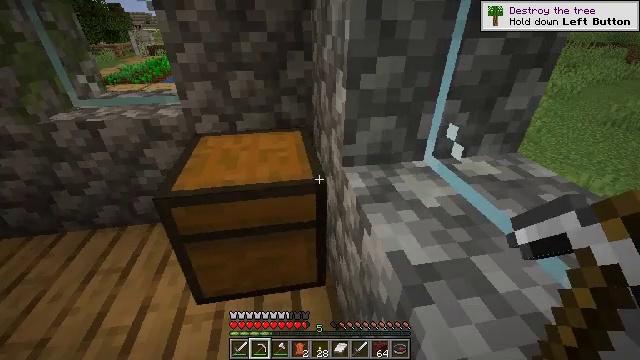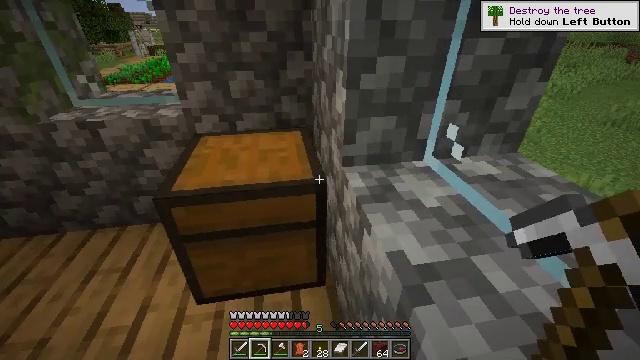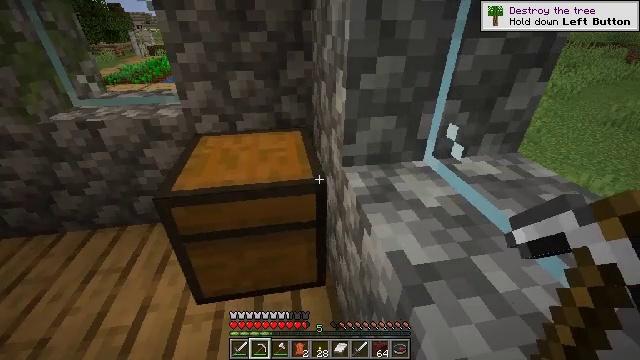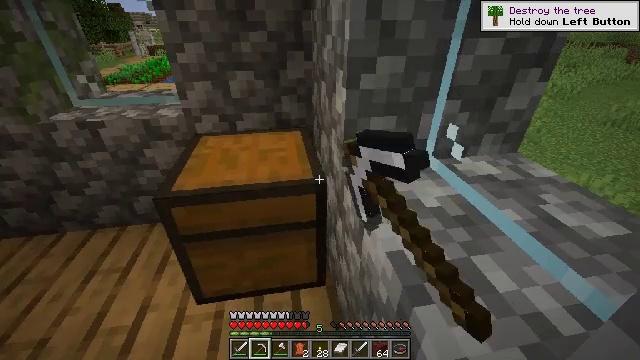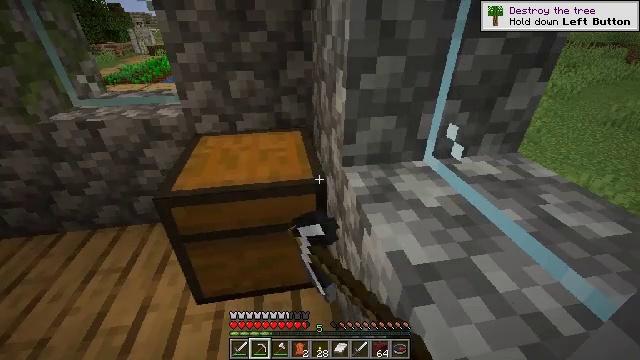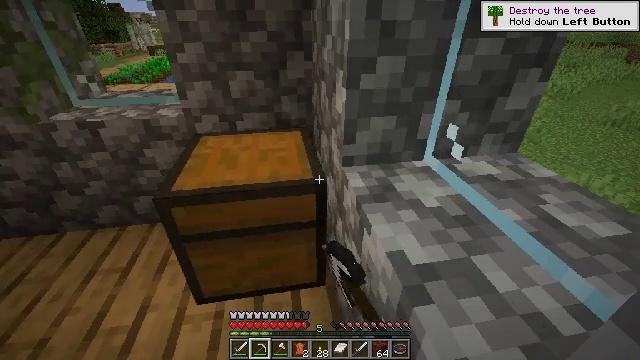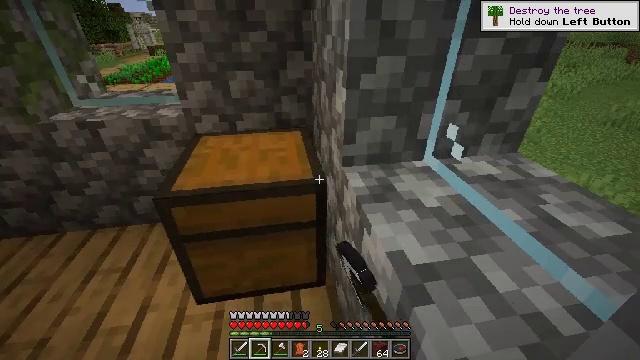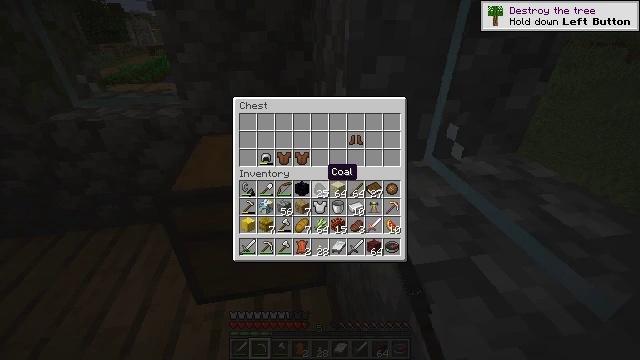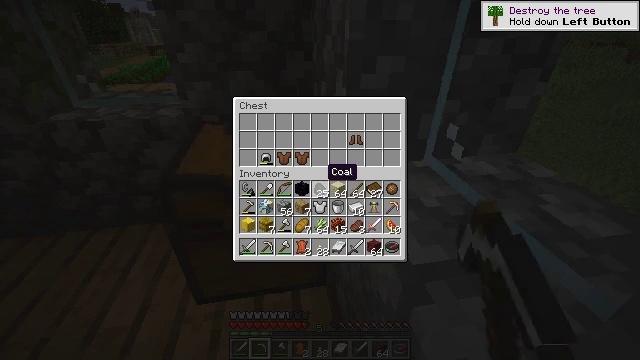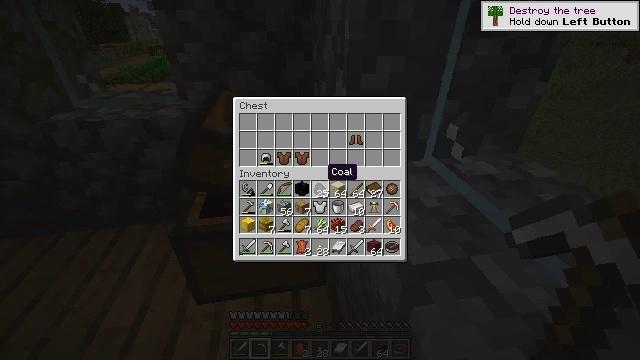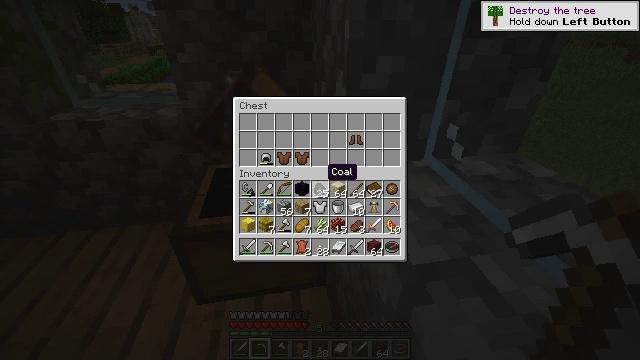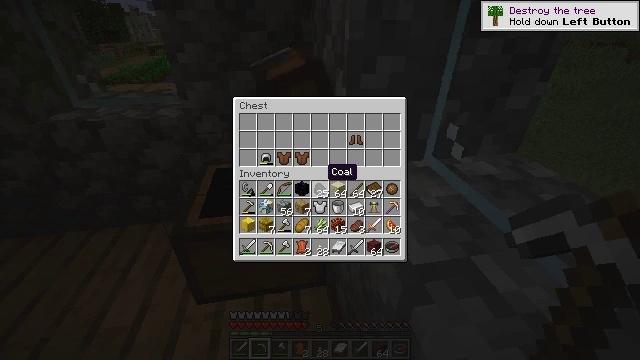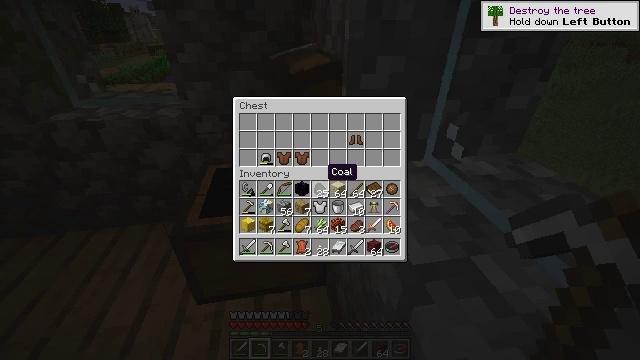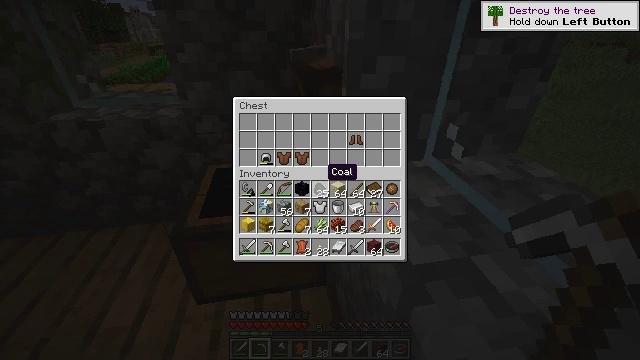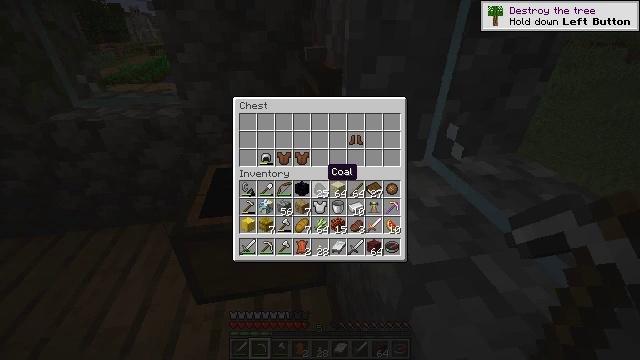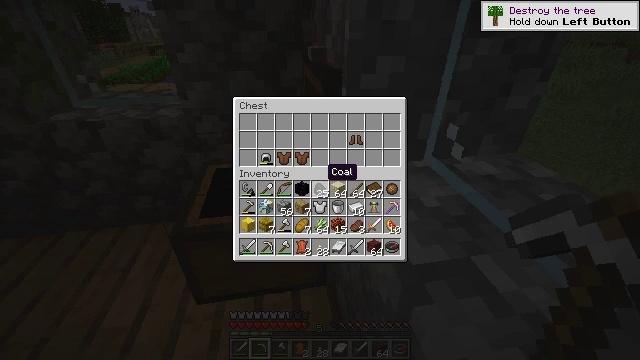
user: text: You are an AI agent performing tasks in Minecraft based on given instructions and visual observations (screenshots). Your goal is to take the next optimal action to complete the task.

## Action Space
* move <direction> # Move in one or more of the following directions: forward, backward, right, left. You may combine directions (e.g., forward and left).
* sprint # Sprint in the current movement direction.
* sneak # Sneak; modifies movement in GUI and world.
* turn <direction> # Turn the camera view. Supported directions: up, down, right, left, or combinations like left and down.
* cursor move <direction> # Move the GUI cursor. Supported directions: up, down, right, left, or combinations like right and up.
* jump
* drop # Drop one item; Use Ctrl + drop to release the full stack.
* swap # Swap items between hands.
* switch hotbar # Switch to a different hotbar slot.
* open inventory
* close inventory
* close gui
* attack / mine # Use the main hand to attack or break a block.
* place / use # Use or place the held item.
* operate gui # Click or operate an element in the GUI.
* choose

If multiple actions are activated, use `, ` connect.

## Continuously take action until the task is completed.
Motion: motion action
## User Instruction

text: Mine the cauldron block.
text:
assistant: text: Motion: no_op
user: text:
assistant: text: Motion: use / place
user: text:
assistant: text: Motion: use / place
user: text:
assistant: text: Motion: use / place
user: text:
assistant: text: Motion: use / place
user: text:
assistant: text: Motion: no_op
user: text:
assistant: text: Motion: no_op
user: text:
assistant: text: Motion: no_op
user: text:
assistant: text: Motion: no_op
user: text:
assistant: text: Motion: no_op
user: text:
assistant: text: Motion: no_op
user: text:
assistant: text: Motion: no_op
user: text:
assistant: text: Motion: no_op
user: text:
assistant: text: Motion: no_op
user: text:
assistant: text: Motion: no_op
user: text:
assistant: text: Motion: no_op
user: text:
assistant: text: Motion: turn right
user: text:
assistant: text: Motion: turn right
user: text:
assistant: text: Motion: no_op
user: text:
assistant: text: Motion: no_op
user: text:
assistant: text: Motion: no_op
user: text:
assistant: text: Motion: turn down
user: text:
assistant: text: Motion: turn down
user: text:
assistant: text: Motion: turn down
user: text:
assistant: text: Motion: no_op
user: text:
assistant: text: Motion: no_op
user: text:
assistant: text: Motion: no_op
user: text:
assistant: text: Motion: no_op
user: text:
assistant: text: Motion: turn left and up
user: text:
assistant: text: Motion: no_op